Question: I am trying with jquery datatable. Actually i am able to trigger new ajax request with an external button using the below code.
'''
currentSource = "/an http url/";
var table = $('#datatableid').DataTable();
table.ajax.url(currentSource).load();
'''
The new request was successful but i do not see any table data.
Have attached screenshot for the same.
In the screenshot you can see the entries count too and even the count get changes when i try some searches in the search box. But i do not see the content. :(
And i would like to remove some column once request the request was completed. This is my second problem too.
Any help would be appreciated.
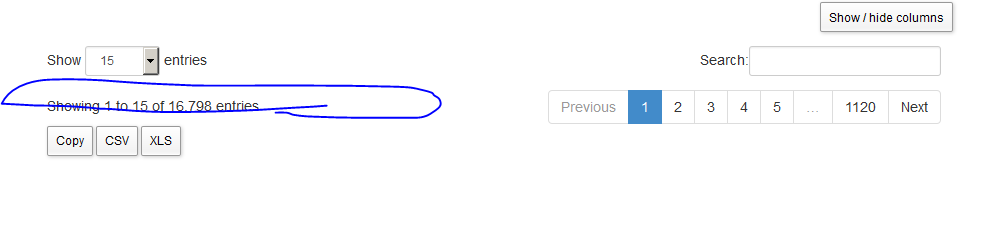
Answer: It was purely my fault as a beginner in Datatable.
I put the below code mistakenly which i could not notice and It is also executed when i try to reload with new ajax request externally.
'''
table.columns(dtableCols).visible(false)
'''
Where dtableCols is an array of all column ids. eg: [0,1,2,3,4,5]
This caused me datatable values makes hidden and now i have removed. It is working fine. Thanks for all your suggestions.